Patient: sex F, age 65
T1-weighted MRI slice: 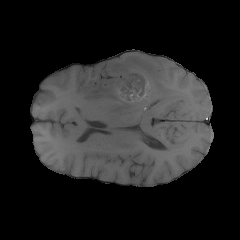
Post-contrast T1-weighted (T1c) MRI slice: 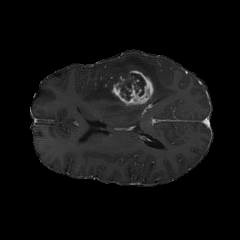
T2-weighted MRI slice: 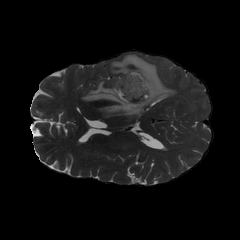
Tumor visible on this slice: yes
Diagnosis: Glioblastoma, IDH-wildtype
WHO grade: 4